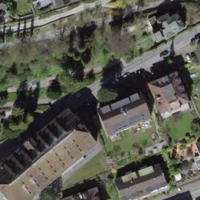
EUNIS habitat code: 54
Species observed at this site:
Certhia brachydactyla
Phylloscopus collybita
Cyanistes caeruleus
Passer montanus
Parus major
Erithacus rubecula
Regulus regulus
Garrulus glandarius
Fringilla coelebs
Regulus ignicapilla
Passer domesticus
Coloeus monedula
Turdus merula